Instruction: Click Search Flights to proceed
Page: home
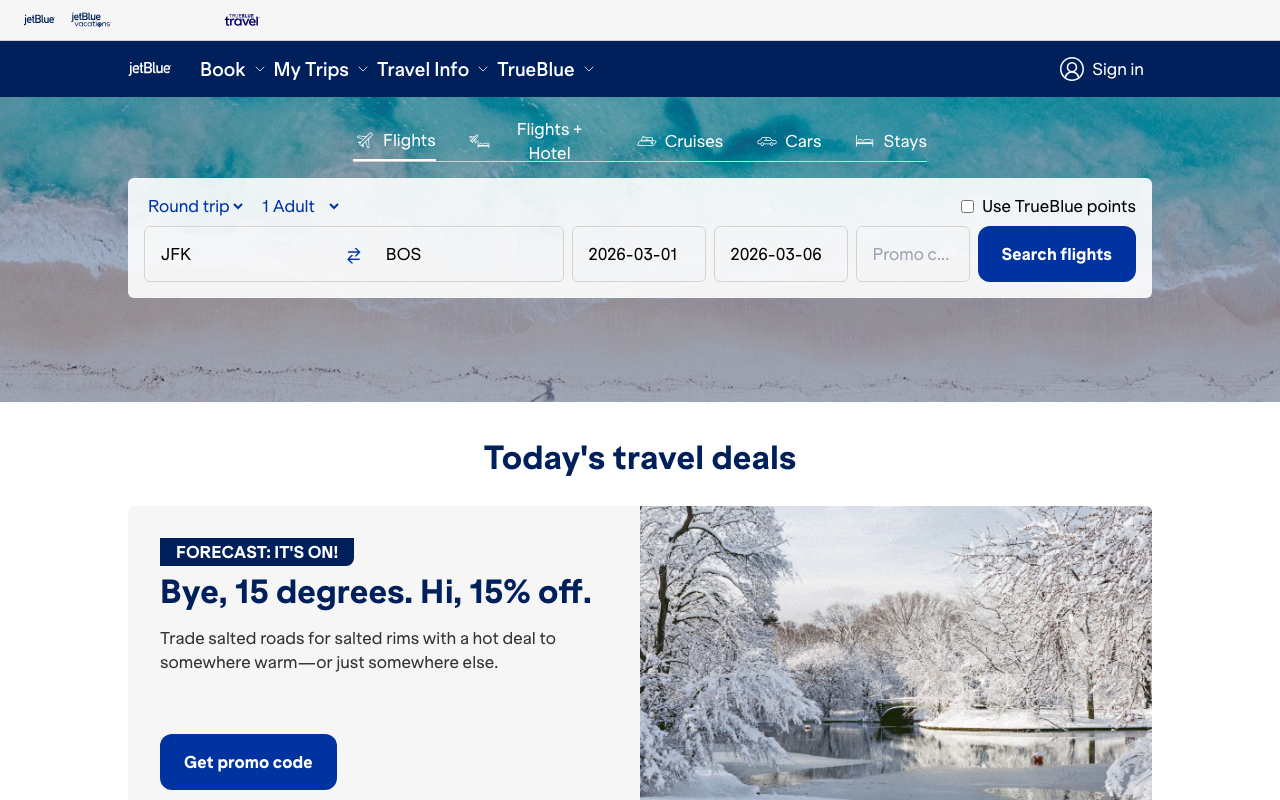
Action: click